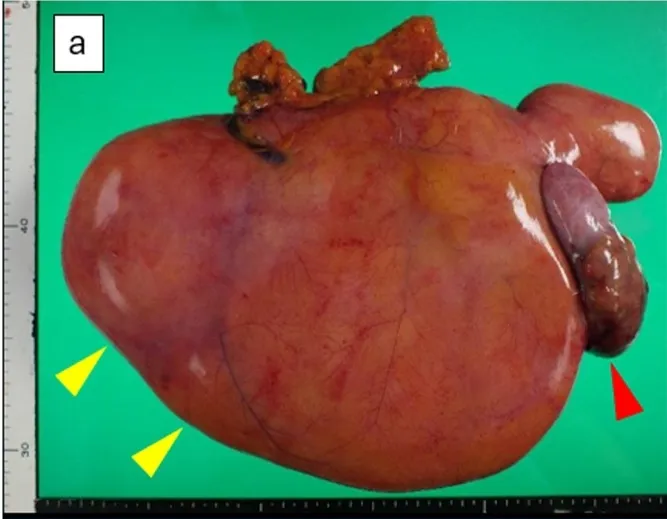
(a) The resected specimen, including the yellowish mass (yellow arrowhead) and reddish-gray region (red arrowhead), weighed 3750 g and measured 27 x 20 x 10 cm.
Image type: medical_photograph (other_medical_photograph)